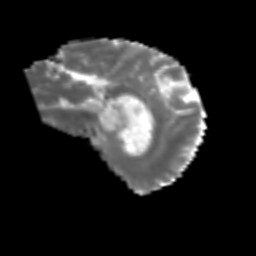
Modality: MD
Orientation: sagittal
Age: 51
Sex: female
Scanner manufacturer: siemens
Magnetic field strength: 3 T
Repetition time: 3.2 s
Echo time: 0.081 s